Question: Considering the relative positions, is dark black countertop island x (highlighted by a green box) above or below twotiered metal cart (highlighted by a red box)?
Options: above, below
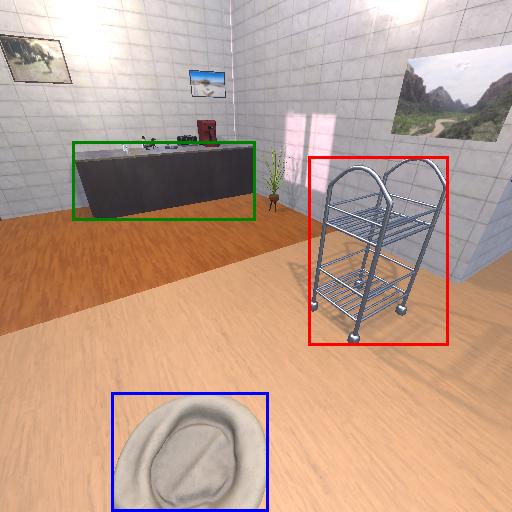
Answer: above